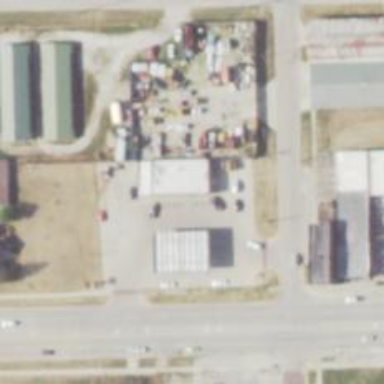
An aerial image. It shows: Convenience shop.